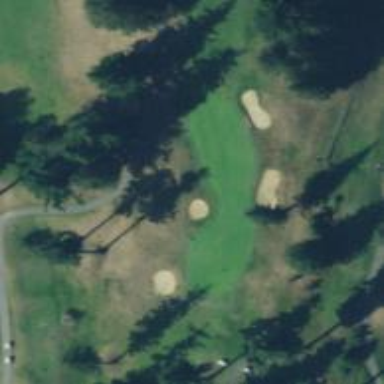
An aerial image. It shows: Golf hole.